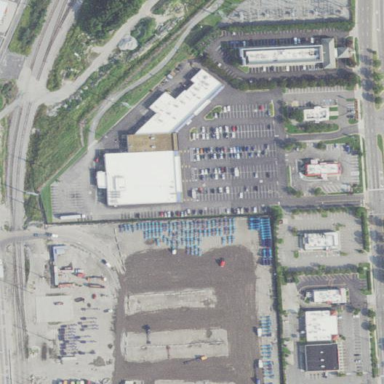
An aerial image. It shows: Commercial building.